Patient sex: M
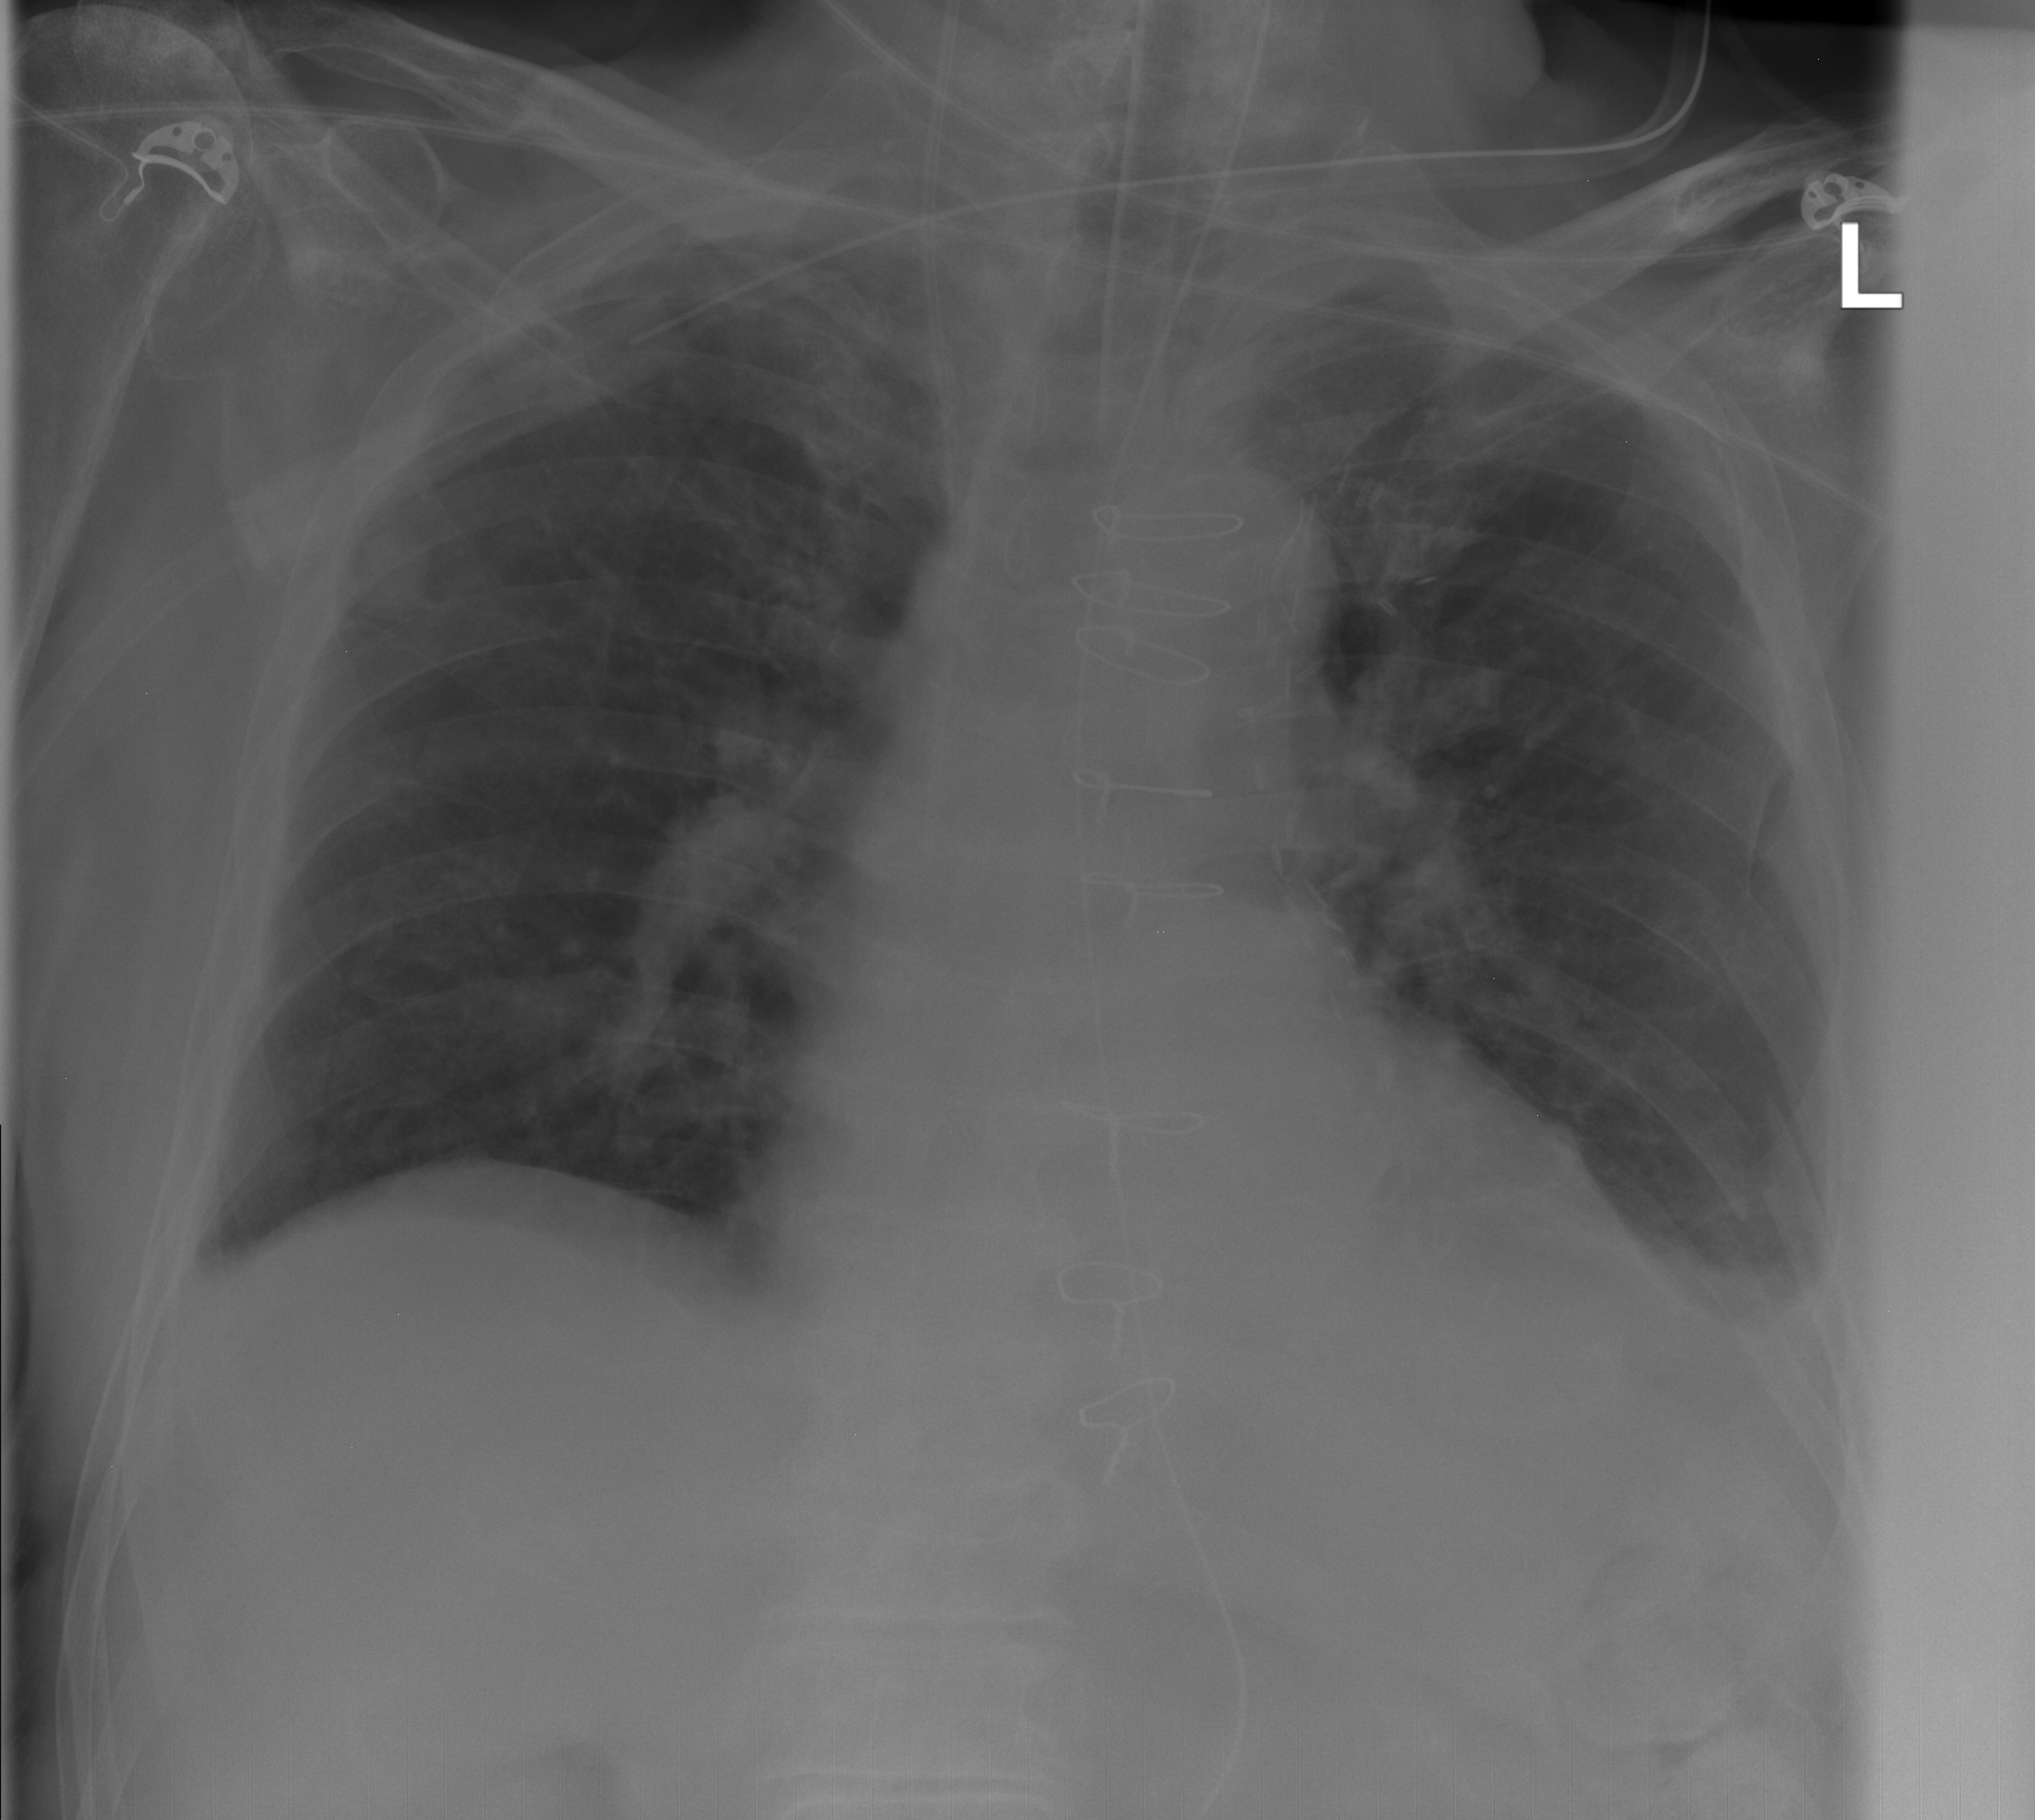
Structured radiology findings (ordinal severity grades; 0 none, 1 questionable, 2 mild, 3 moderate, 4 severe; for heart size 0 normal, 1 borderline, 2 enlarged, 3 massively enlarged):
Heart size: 1
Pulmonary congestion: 0
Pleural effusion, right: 2
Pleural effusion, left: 2
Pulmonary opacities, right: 0
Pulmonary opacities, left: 0
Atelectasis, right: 0
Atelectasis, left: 2